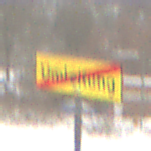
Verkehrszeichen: EndeDerUmleitungsankuendigung
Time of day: Midday
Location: Outdoor (Nature)
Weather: Overcast
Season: Winter
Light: Natural